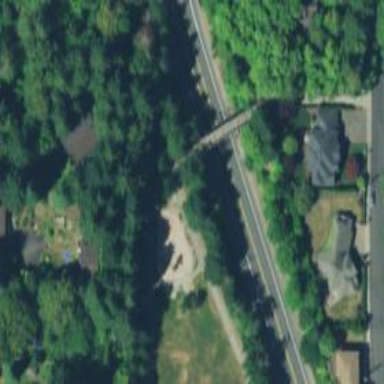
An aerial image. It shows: Path leading to bridge.